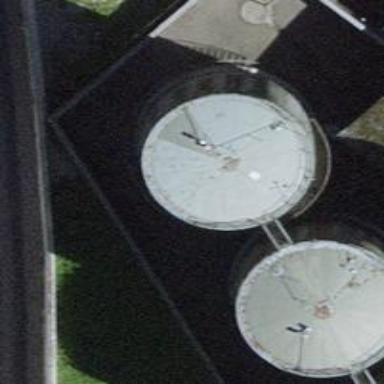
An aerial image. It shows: Storage tank building.